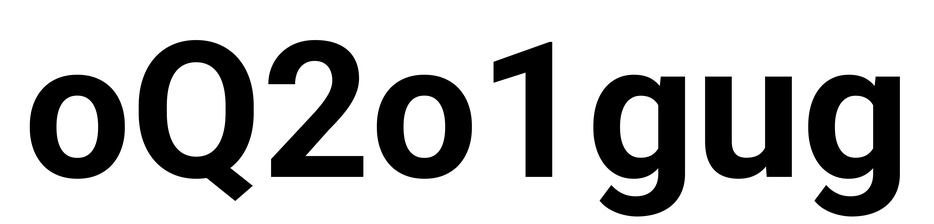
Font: Roboto_Bold